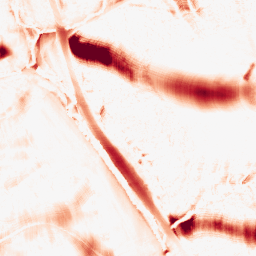
Category: morphological
Decomposition family: morphological_ellipse
Decomposition parameters: operation: opening
width: 50
height: 30
Upsampling method: quadratic
Upsampling parameters: scale: 4
Upsampling scale: 4